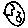
Label: moon